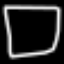
Label: square